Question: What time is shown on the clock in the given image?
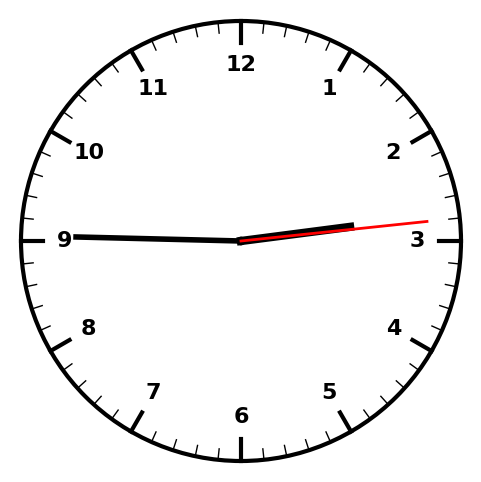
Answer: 02:45:14